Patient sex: F
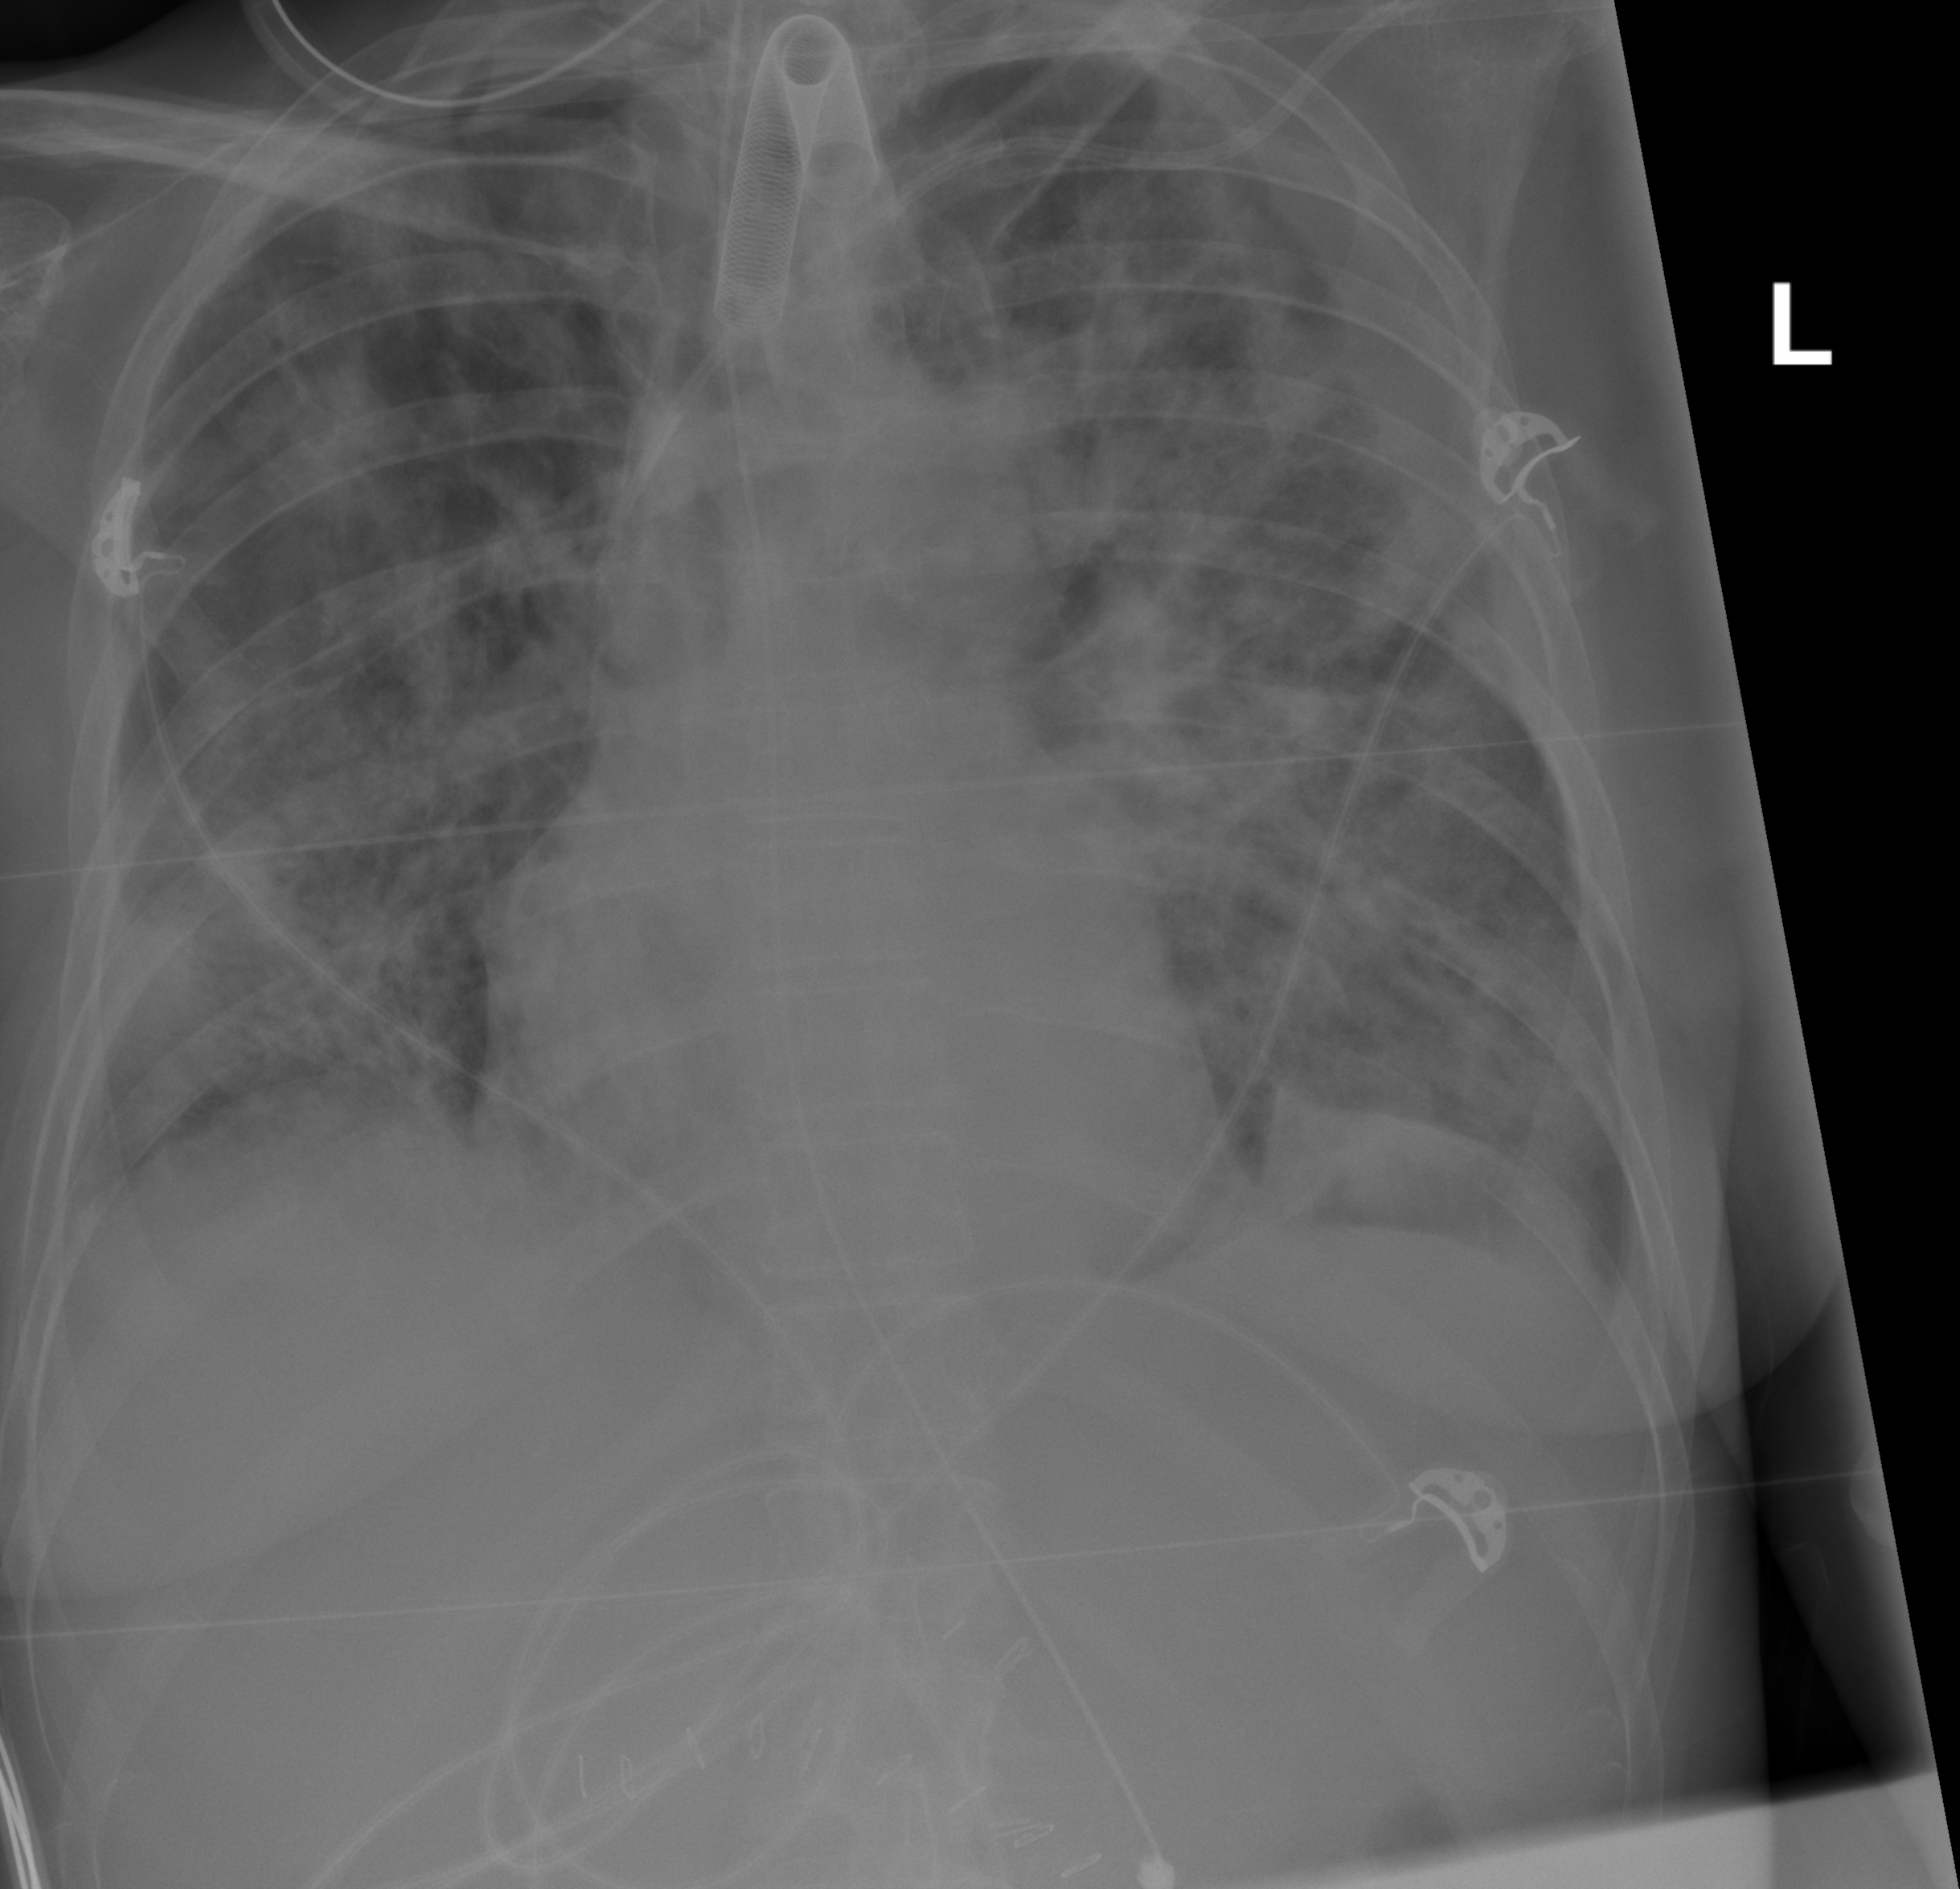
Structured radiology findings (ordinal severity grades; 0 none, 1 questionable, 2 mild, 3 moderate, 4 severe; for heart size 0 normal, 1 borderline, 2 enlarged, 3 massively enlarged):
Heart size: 0
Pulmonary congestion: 2
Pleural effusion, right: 2
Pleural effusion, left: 2
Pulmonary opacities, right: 4
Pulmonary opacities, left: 4
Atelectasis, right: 3
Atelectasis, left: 3